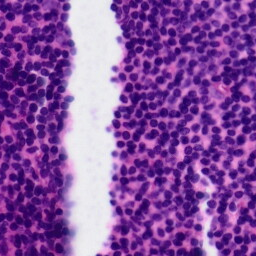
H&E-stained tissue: Tonsil